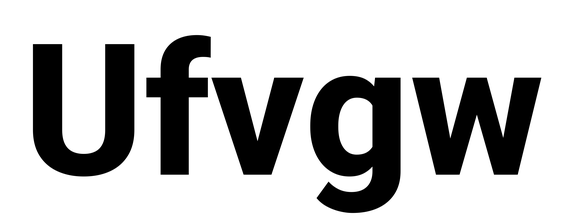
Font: Roboto_ExtraBold